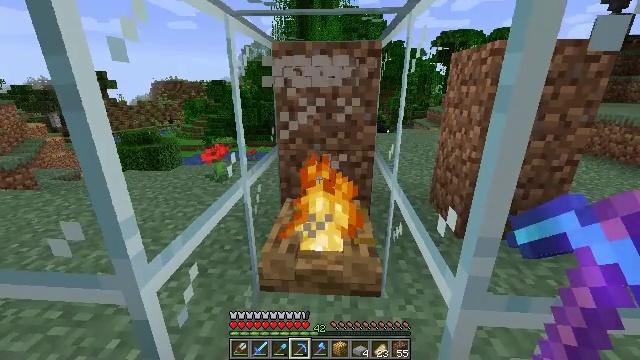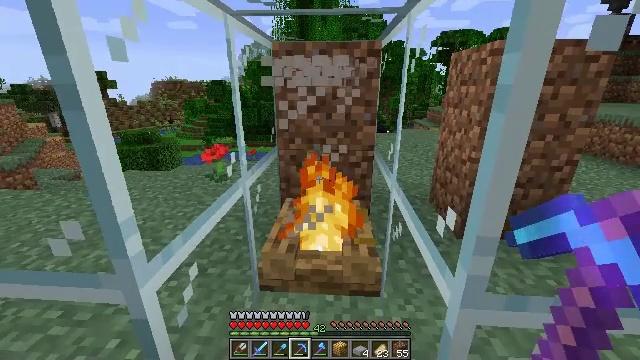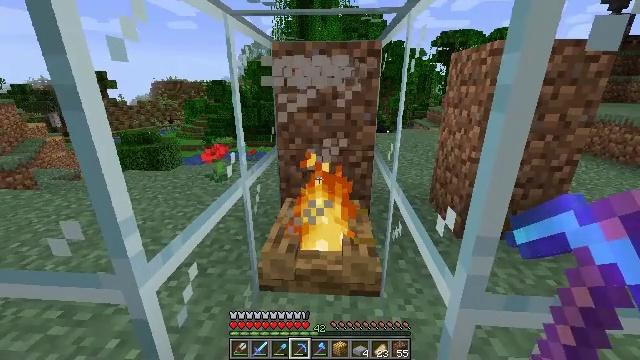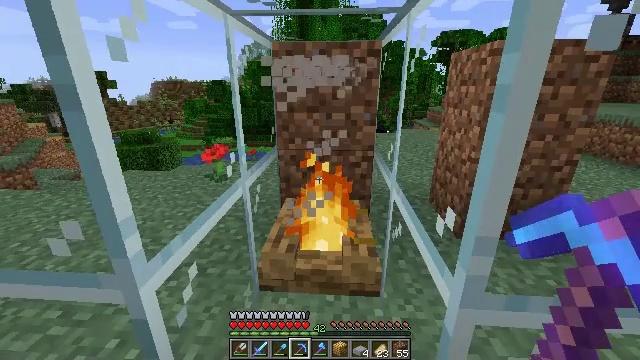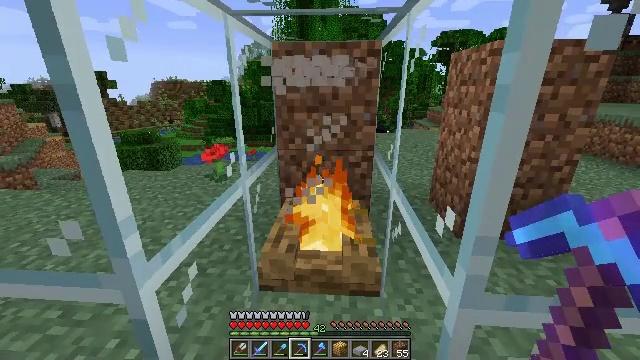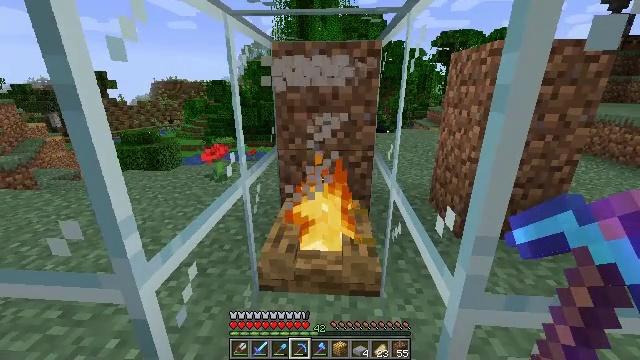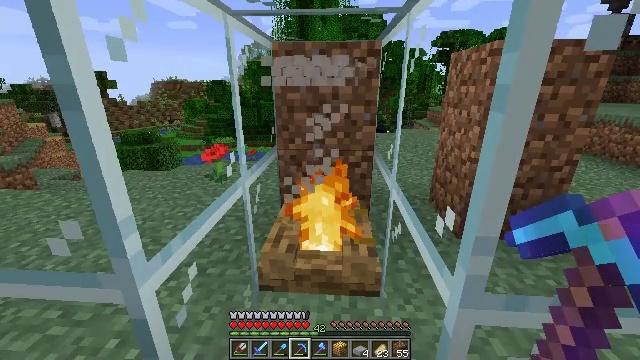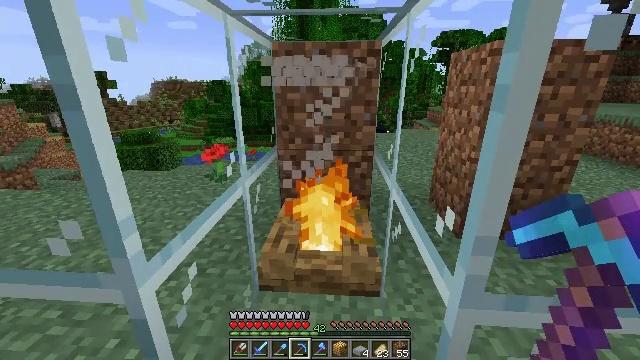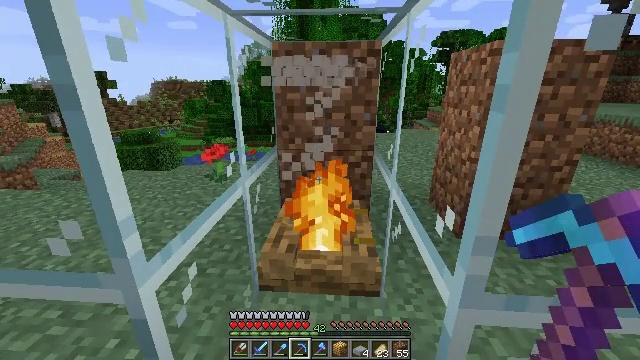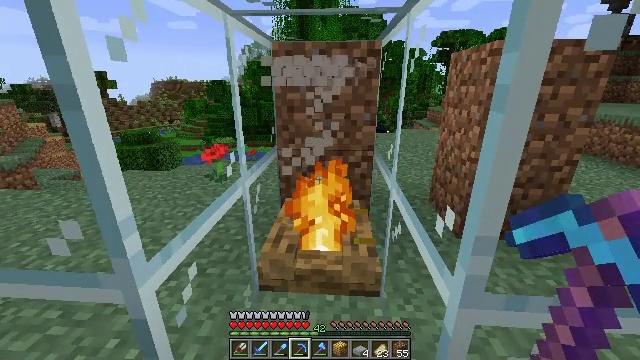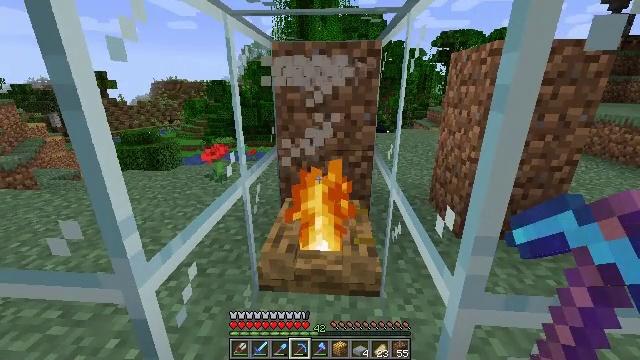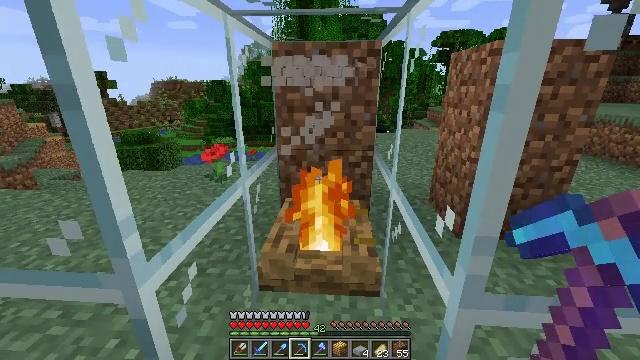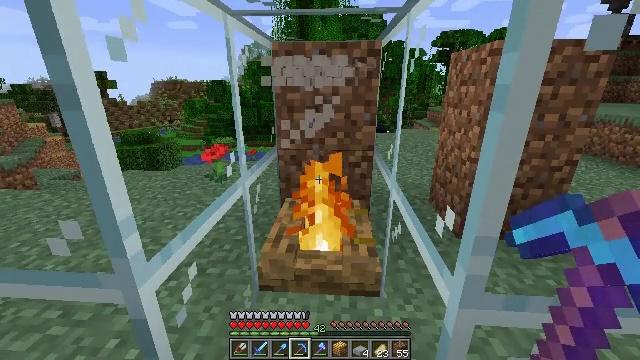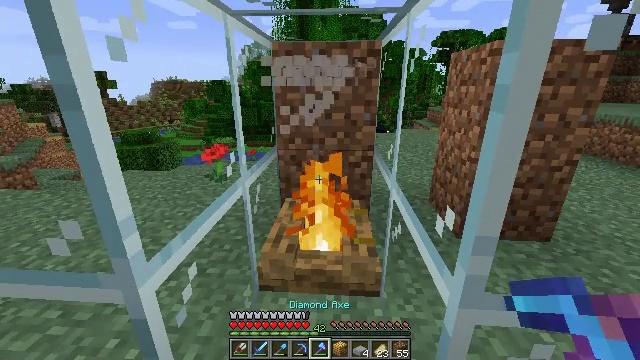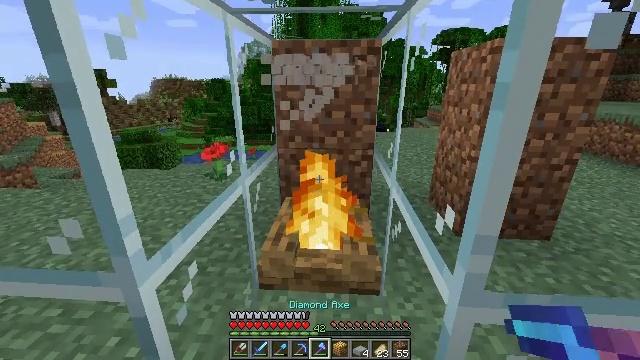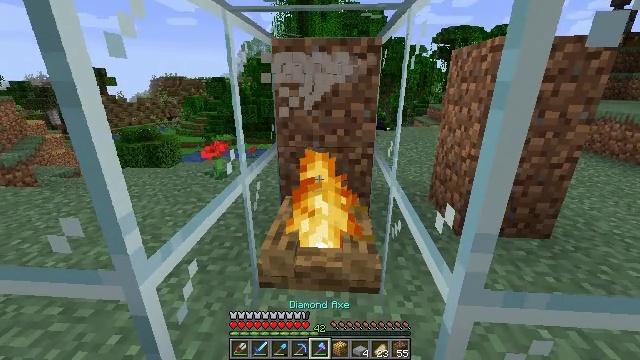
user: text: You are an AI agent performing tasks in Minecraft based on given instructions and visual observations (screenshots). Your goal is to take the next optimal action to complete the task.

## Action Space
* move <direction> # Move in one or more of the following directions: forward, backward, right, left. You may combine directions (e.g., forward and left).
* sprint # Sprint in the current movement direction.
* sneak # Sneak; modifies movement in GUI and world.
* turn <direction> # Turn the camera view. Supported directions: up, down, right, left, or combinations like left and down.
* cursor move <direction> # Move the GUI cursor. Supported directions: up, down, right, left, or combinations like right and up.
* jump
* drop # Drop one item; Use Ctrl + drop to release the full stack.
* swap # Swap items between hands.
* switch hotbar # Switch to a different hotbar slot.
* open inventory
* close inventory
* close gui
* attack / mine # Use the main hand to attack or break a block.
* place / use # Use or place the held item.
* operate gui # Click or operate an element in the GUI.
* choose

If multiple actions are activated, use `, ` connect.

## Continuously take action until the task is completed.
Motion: motion action
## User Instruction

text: Extinguish and mine the campfire.
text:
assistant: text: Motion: no_op
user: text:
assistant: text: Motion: no_op
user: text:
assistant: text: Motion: no_op
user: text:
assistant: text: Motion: no_op
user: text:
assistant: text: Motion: no_op
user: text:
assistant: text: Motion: no_op
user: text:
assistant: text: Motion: no_op
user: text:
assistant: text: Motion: no_op
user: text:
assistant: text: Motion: no_op
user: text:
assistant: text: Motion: no_op
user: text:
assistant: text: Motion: no_op
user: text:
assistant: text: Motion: no_op
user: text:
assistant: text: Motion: no_op
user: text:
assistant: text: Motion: no_op
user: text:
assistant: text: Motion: no_op
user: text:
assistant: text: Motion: no_op
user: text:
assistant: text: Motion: turn down
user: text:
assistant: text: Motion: turn right and down
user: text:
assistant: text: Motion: turn down
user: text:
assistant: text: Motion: turn down
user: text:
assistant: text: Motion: turn down
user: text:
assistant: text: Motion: attack / mine
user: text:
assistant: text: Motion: attack / mine
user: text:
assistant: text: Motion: attack / mine
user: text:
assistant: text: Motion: attack / mine
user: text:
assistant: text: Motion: attack / mine
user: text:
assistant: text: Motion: attack / mine
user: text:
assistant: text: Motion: attack / mine
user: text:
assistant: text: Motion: attack / mine
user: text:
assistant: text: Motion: attack / mine